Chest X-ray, PA view. Patient: 19 years old, sex M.
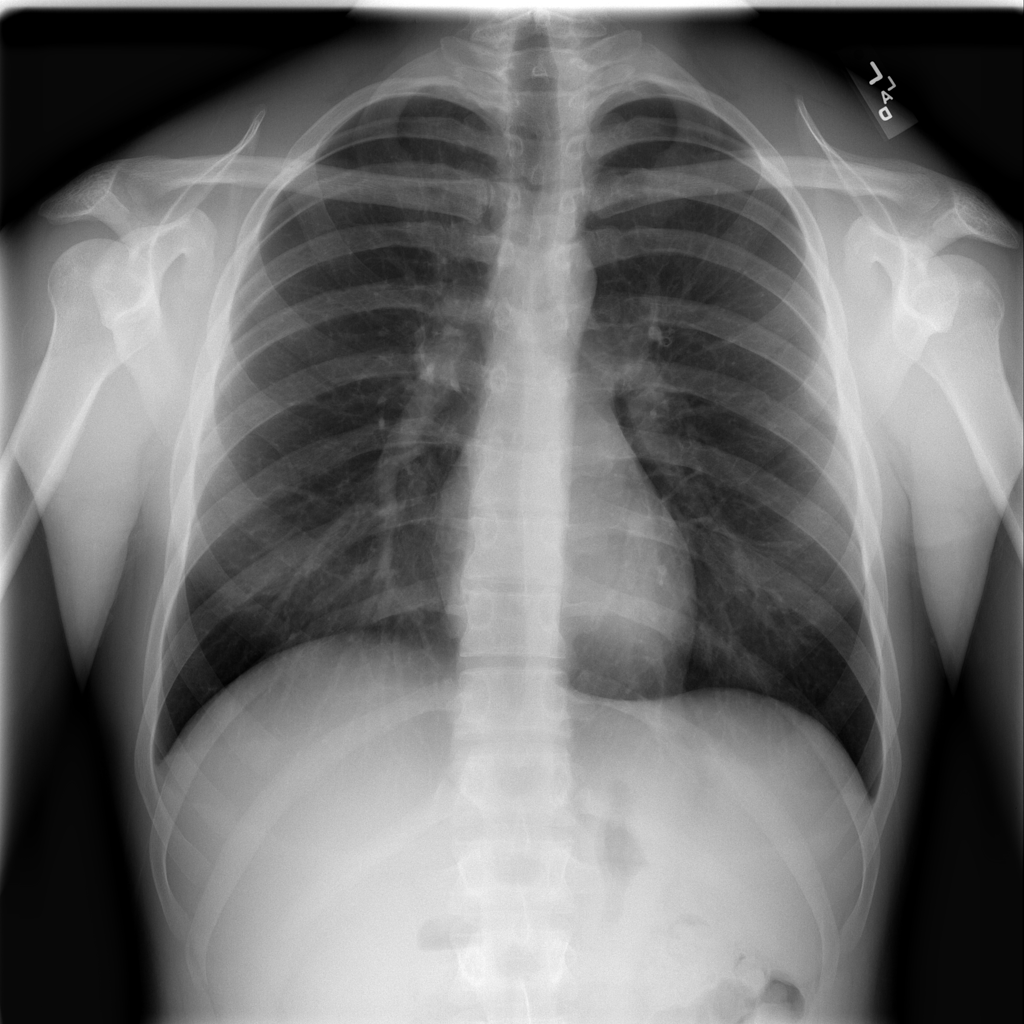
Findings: No Finding